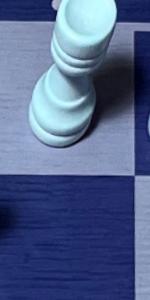
Label: Empty